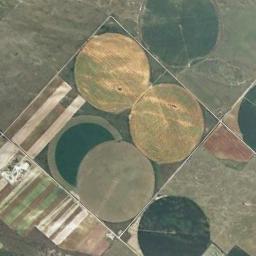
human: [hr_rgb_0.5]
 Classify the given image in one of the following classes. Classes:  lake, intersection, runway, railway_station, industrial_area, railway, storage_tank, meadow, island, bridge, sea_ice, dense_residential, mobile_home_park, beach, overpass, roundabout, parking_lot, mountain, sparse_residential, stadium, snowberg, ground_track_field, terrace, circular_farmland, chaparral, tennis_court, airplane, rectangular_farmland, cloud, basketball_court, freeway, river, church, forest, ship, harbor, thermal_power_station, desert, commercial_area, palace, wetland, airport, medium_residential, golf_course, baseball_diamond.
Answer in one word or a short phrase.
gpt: circular_farmland